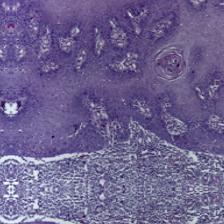
Diagnosis: OSCC